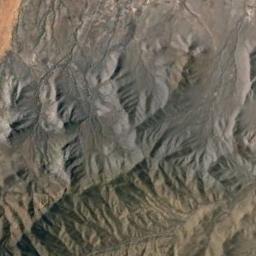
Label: mountain